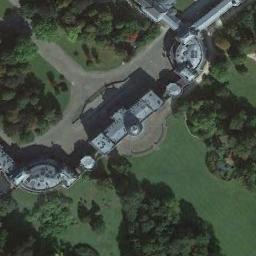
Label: palace